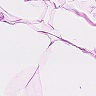
Metastatic tissue present: no